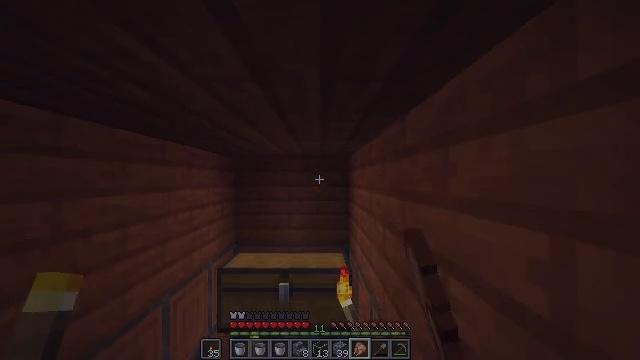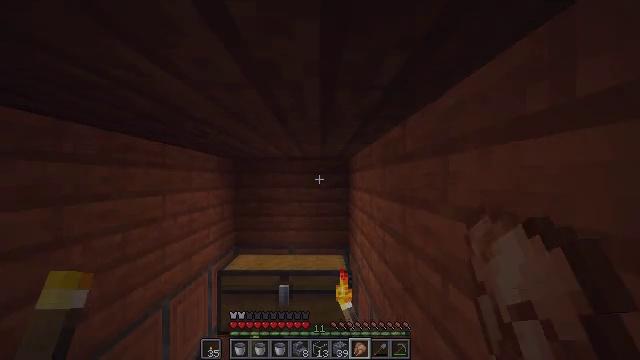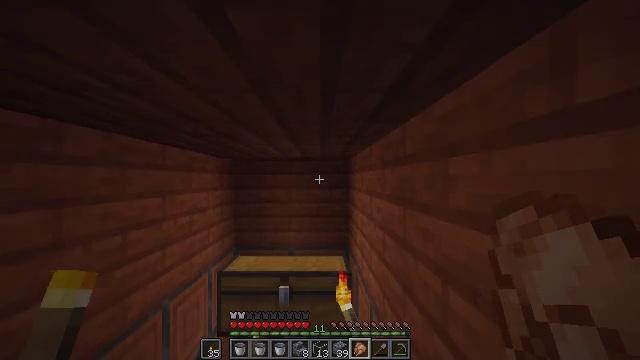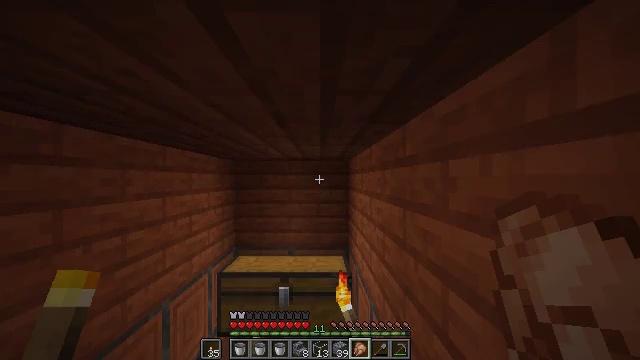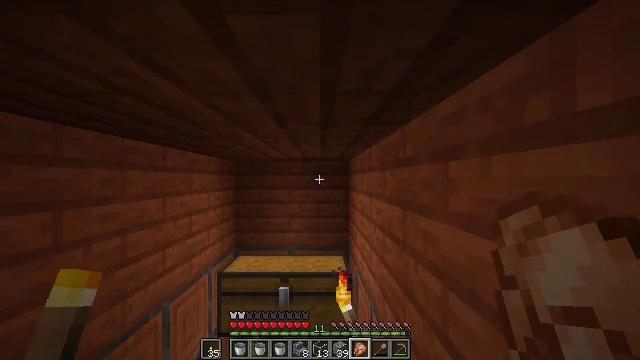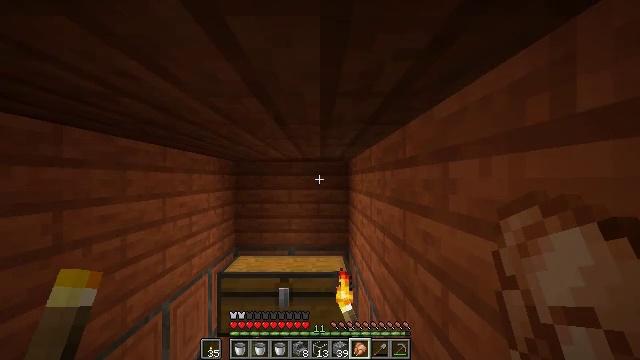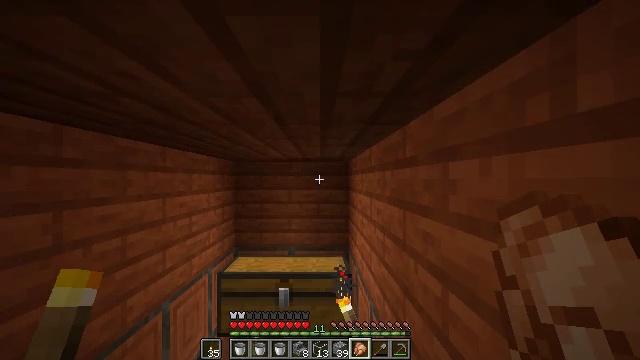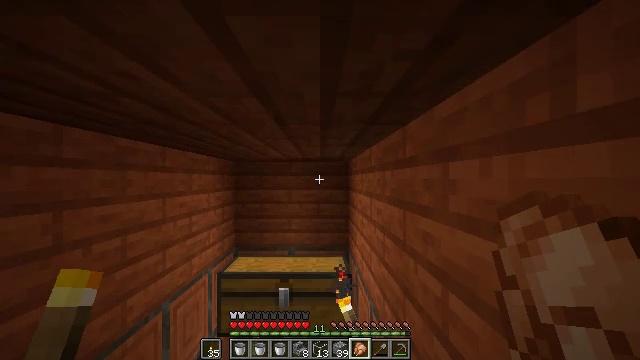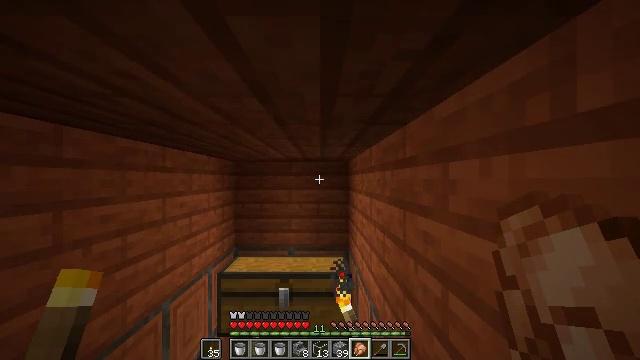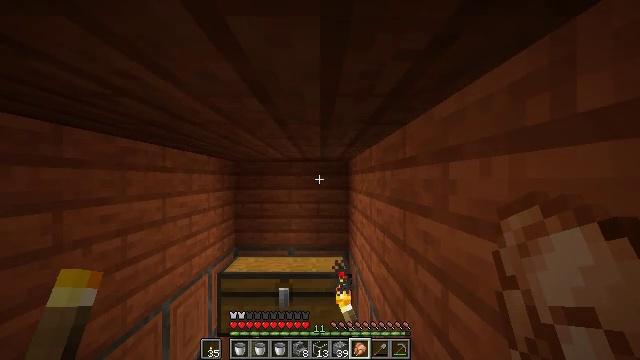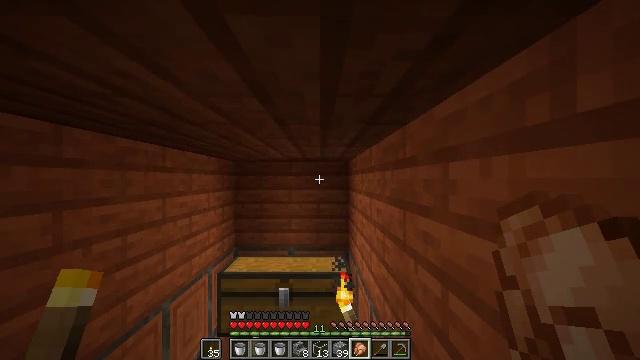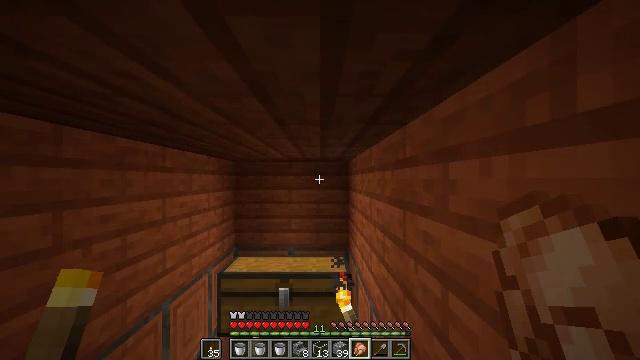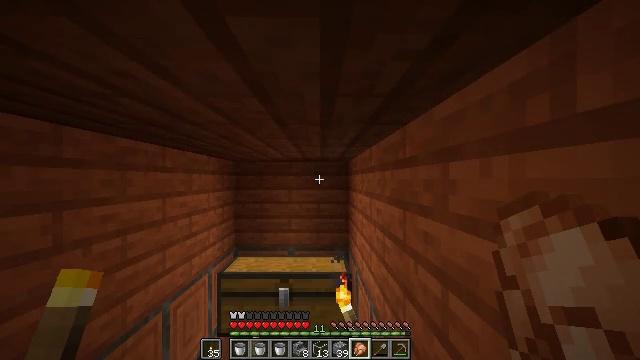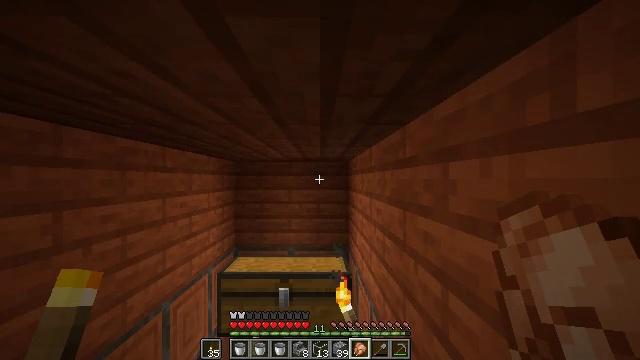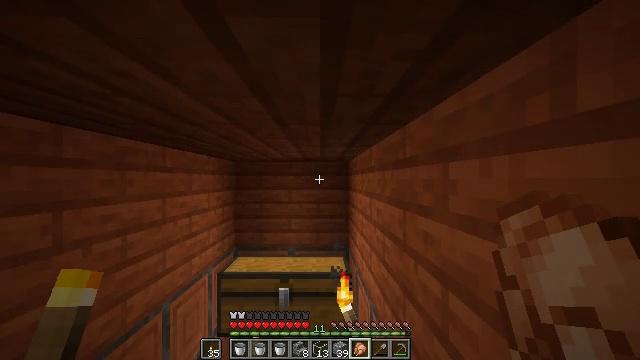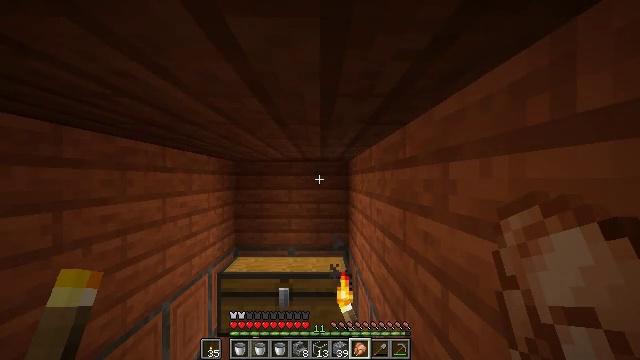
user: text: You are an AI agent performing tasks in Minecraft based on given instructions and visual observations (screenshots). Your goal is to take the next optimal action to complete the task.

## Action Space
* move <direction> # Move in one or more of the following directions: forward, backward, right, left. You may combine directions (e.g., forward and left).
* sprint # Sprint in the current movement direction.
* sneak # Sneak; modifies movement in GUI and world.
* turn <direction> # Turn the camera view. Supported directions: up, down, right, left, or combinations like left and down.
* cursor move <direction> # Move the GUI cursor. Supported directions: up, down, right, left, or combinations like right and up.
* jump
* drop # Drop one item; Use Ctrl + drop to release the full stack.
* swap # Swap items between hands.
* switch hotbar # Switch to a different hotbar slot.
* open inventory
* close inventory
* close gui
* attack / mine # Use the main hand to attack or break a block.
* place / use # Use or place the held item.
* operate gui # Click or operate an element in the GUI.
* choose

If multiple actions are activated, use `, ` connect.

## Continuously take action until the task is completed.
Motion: motion action
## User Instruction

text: Combine sticks and iron ingots to craft an iron axe.
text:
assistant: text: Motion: no_op
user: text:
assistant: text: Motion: no_op
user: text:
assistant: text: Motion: no_op
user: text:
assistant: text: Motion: no_op
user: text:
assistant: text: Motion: no_op
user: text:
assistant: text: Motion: no_op
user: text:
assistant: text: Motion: no_op
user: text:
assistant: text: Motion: no_op
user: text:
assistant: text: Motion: no_op
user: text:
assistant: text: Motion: no_op
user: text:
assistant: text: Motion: no_op
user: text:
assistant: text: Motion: no_op
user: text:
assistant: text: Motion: no_op
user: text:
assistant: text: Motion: no_op
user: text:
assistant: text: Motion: no_op
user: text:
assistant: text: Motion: no_op
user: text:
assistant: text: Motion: no_op
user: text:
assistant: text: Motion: no_op
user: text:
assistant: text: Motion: no_op
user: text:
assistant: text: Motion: no_op
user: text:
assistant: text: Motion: no_op
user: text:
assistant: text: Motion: no_op
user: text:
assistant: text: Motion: no_op
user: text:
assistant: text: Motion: no_op
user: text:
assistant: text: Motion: no_op
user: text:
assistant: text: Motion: no_op
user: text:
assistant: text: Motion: no_op
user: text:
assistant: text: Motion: no_op
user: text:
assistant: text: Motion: no_op
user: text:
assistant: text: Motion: no_op